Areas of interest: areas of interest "Commercial service"
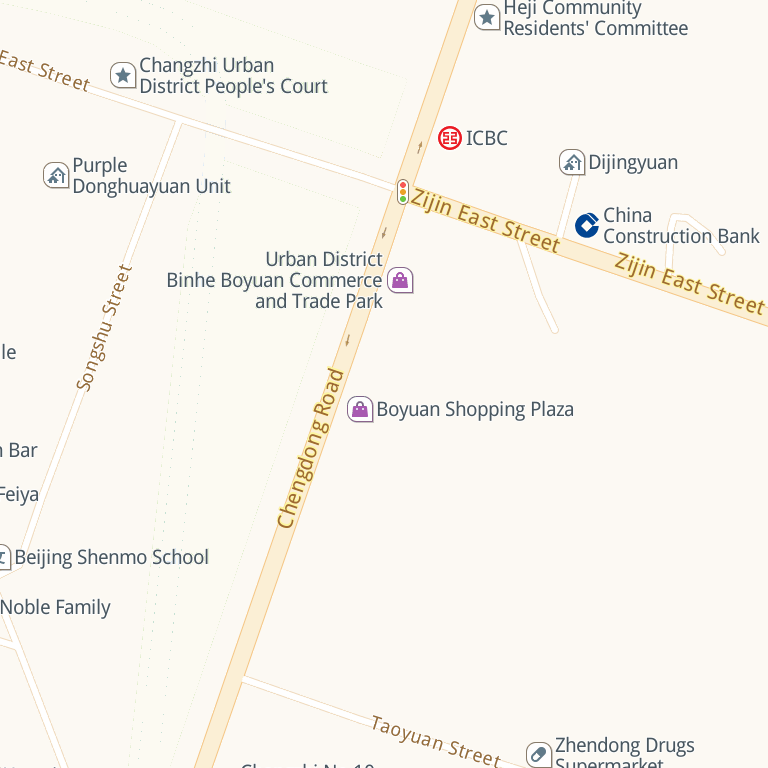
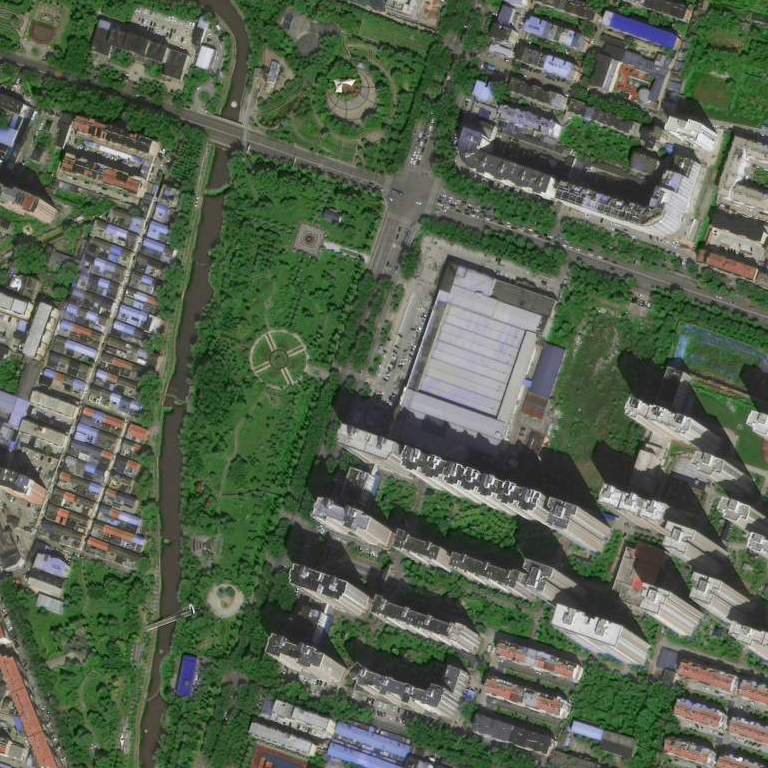